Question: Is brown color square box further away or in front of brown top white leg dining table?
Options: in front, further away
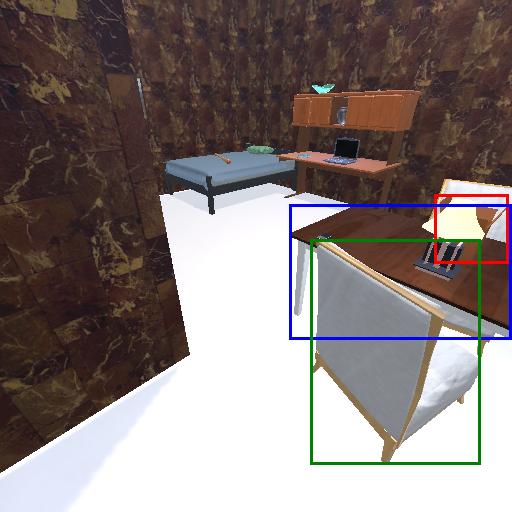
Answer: in front